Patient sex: M
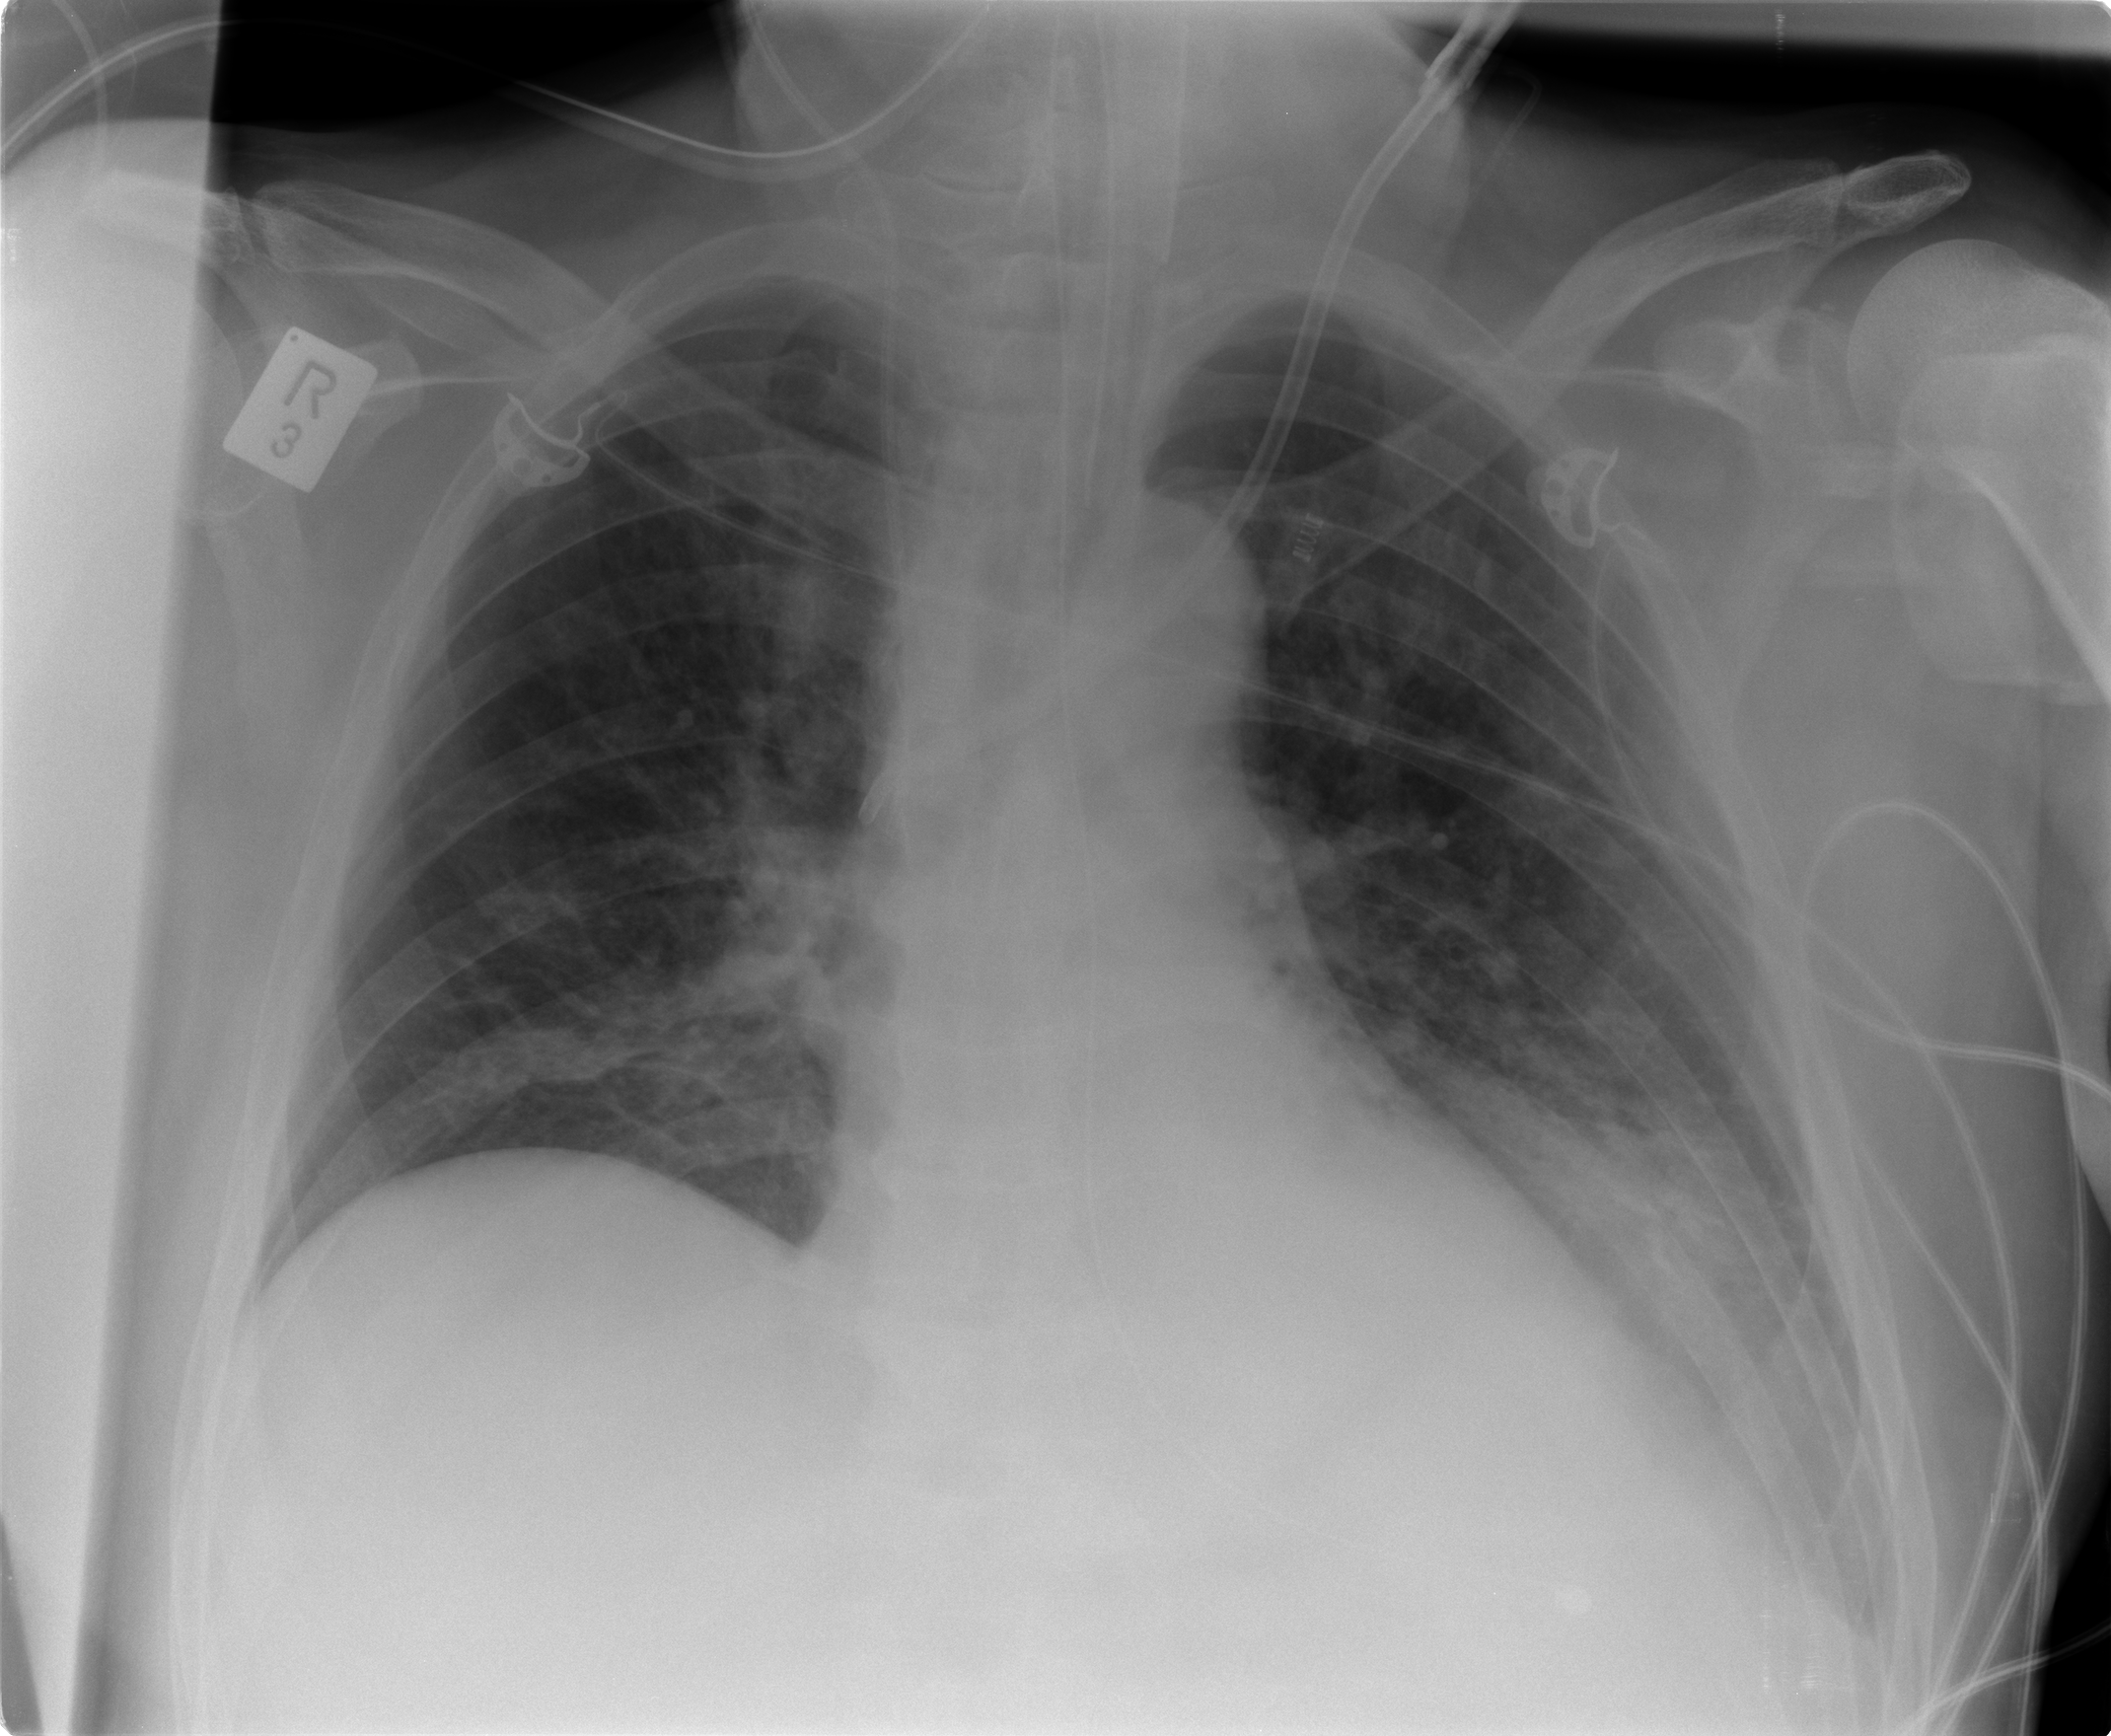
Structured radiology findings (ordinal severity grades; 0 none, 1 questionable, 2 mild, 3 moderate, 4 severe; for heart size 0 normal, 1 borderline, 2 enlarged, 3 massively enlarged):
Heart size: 0
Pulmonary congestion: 2
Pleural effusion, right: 0
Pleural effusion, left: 2
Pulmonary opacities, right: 2
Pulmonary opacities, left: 2
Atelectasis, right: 2
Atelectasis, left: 2